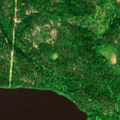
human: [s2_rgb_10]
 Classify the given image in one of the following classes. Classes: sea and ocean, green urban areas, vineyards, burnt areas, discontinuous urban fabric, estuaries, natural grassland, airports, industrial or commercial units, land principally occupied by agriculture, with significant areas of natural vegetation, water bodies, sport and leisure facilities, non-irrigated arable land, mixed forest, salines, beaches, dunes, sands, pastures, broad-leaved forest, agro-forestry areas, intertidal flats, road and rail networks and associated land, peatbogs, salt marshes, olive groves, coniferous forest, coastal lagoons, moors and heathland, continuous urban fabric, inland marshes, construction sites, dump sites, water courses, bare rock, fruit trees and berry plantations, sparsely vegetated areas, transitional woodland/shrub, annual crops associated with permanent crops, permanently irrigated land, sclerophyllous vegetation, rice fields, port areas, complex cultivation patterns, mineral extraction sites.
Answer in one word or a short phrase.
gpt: coniferous forest, mixed forest, water bodies